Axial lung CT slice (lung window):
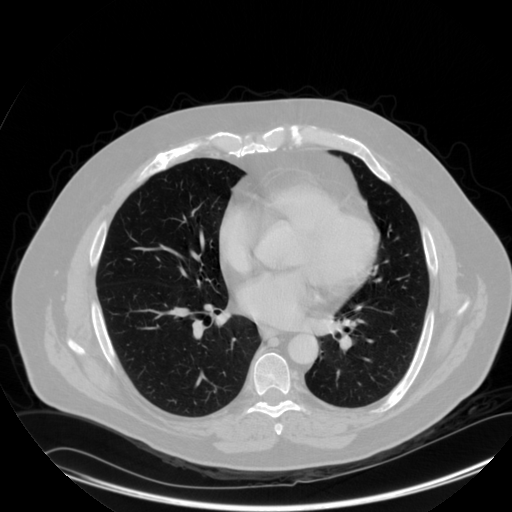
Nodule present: no